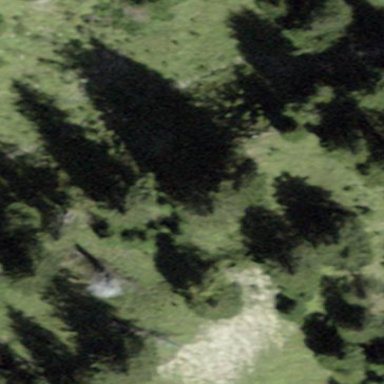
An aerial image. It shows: Forest area.